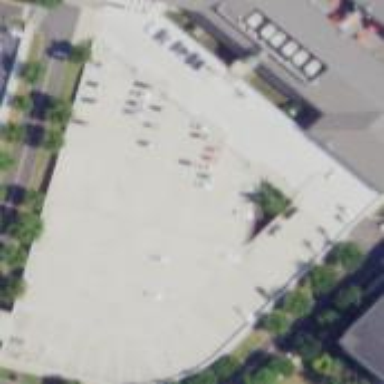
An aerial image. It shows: Multi-storey parking facility.